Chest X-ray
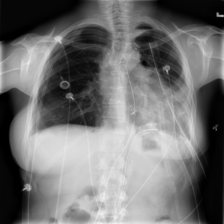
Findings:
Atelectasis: negative
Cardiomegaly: negative
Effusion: positive
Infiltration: negative
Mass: negative
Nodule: negative
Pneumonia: negative
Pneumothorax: positive
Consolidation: negative
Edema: negative
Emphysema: negative
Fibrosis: negative
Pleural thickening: negative
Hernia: negative